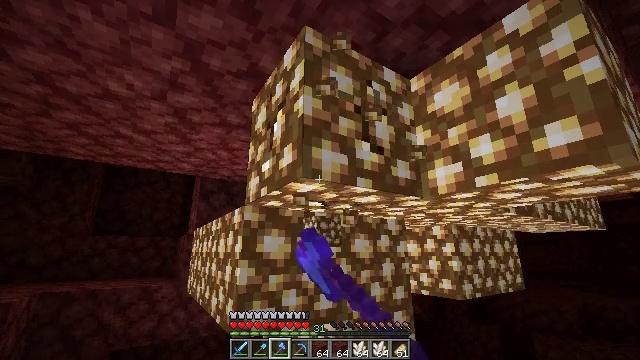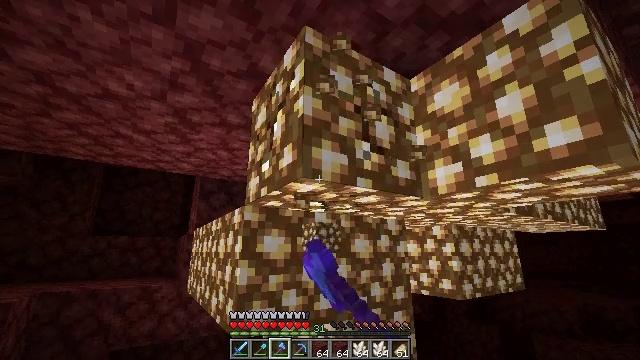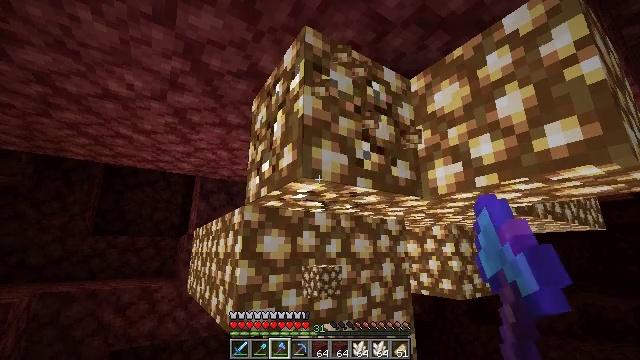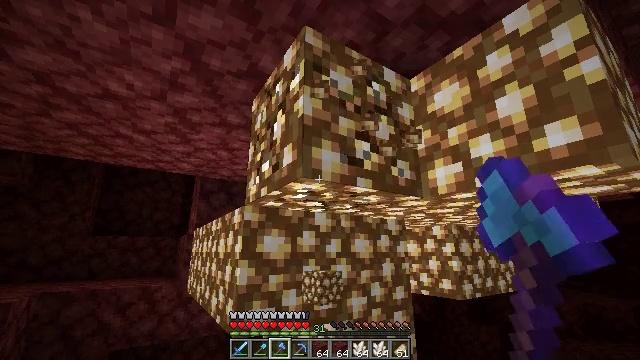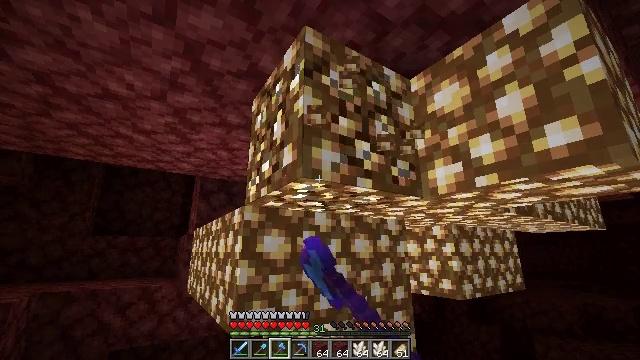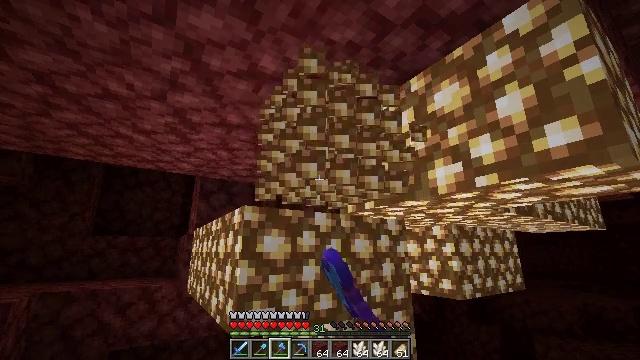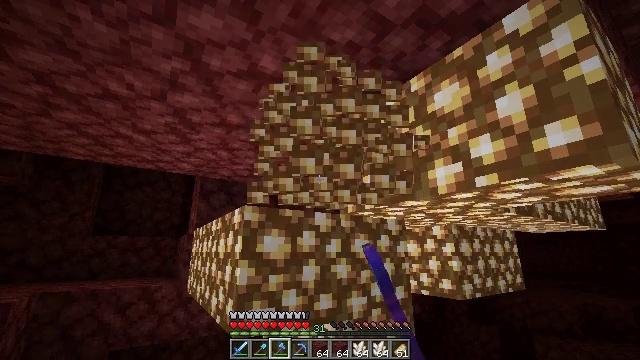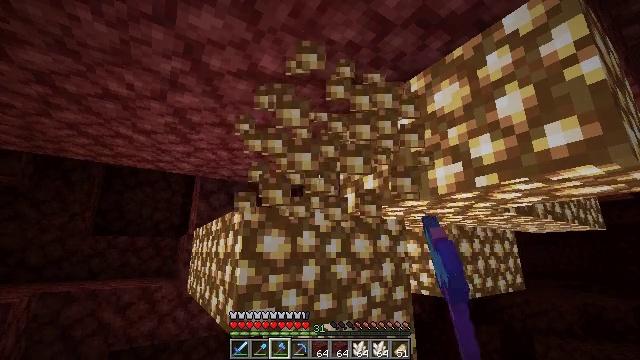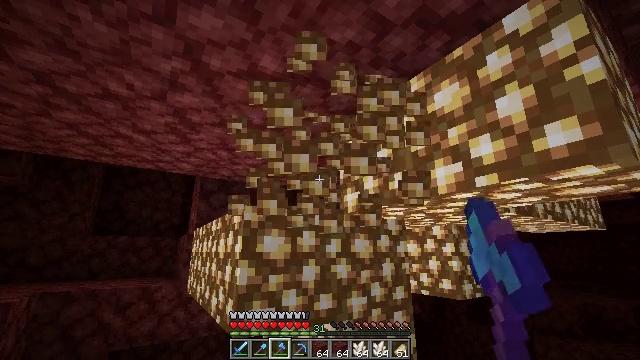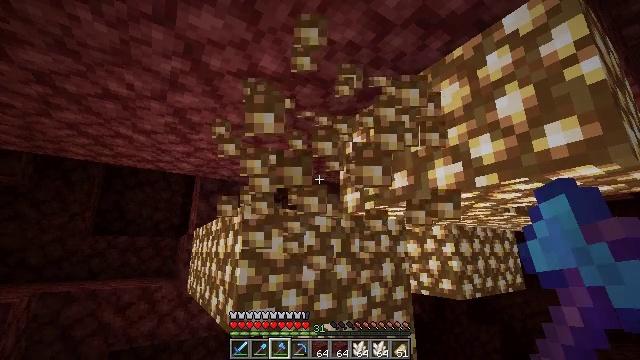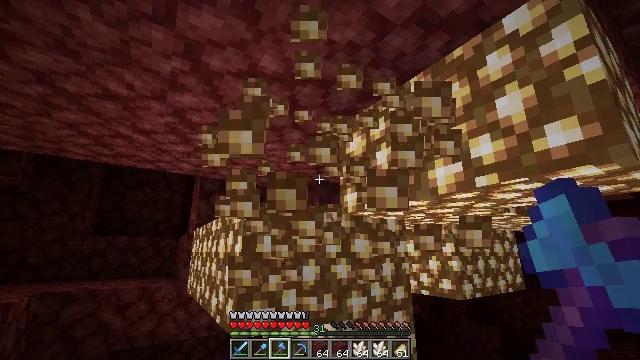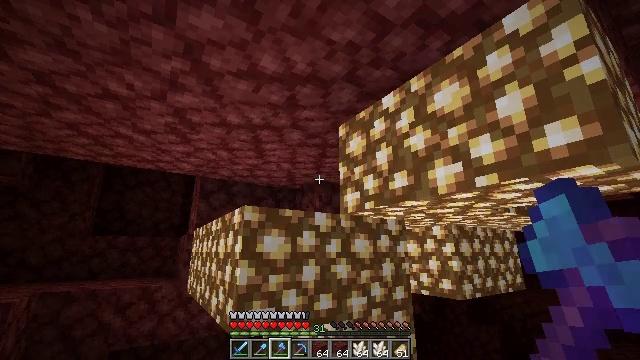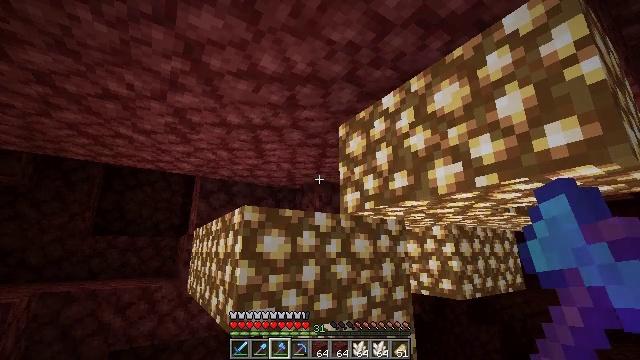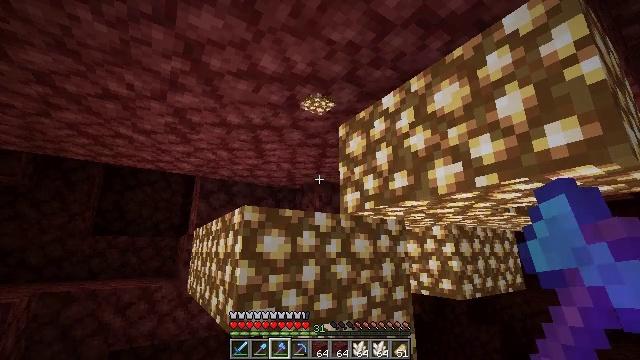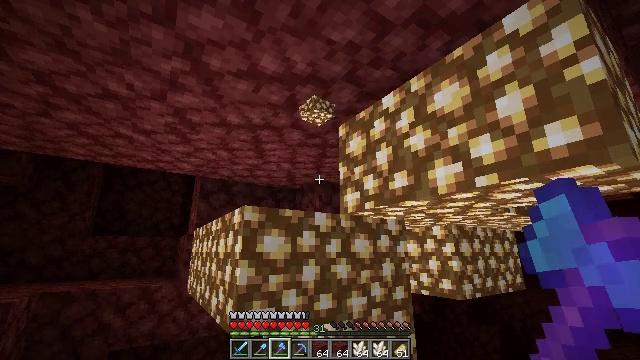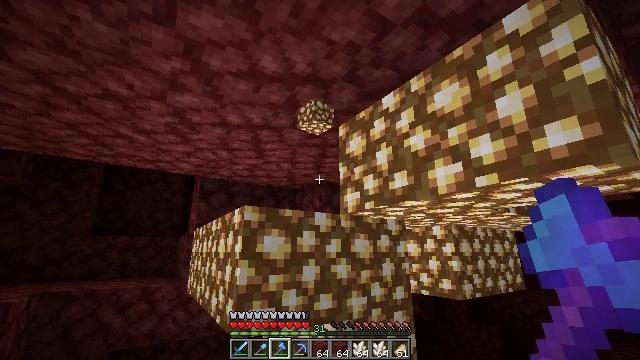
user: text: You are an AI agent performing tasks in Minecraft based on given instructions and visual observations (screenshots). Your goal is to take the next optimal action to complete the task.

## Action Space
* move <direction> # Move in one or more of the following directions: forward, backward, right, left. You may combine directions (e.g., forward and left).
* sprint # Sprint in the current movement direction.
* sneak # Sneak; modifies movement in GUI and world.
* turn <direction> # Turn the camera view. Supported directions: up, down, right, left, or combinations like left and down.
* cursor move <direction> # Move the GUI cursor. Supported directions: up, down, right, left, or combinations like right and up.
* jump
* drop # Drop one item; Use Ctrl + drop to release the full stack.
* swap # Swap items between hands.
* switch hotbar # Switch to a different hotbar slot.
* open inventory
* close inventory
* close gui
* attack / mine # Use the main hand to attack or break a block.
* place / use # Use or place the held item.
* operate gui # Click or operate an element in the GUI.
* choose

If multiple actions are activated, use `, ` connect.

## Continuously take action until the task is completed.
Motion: motion action
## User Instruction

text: Destroy the glowstone to harvest components.
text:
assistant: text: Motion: attack / mine
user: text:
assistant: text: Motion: attack / mine
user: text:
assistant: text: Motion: attack / mine
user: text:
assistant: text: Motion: attack / mine
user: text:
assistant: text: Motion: attack / mine
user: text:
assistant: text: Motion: attack / mine
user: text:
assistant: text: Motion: attack / mine
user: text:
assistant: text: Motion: attack / mine
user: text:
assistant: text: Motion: attack / mine
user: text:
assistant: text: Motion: attack / mine
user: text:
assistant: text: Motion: attack / mine
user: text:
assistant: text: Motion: attack / mine
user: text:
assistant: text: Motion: no_op
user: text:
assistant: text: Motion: no_op
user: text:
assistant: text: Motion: no_op
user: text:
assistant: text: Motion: no_op
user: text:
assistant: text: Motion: no_op
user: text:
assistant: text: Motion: no_op
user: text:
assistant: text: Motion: no_op
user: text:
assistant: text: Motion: no_op
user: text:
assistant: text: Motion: no_op
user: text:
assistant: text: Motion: no_op
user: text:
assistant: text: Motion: no_op
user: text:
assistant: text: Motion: no_op
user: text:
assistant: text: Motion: no_op
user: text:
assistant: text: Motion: no_op
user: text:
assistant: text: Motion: no_op
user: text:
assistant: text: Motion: no_op
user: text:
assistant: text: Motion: no_op
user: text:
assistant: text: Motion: no_op